Field crop: maize
Growth stage: 1
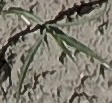
Species: sorghum